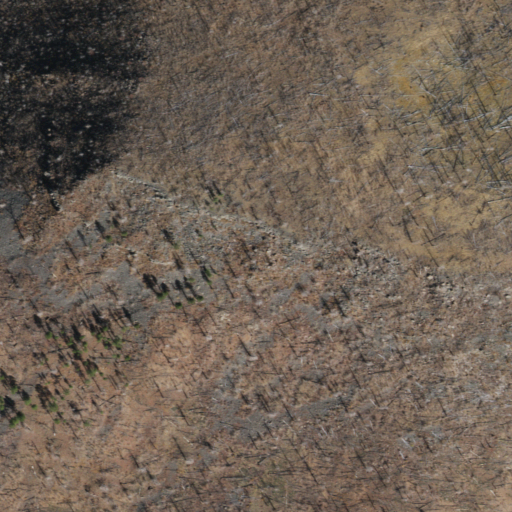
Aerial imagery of mountain in Arizona named Noble Mountain containing shrub and evergreen forest